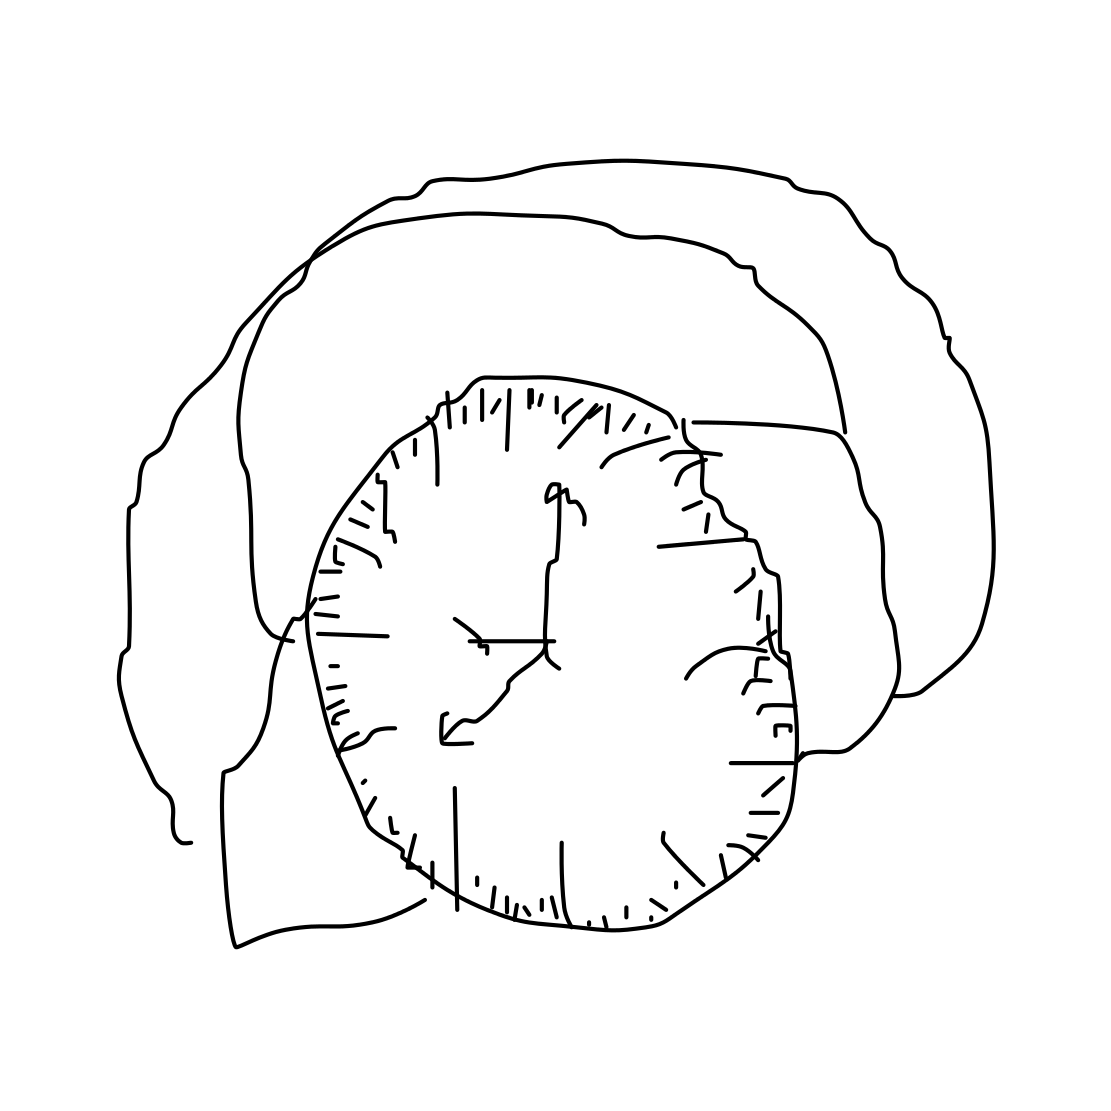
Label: wrist-watch